Field crop: tomato
Growth stage: 1
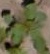
Species: solanum